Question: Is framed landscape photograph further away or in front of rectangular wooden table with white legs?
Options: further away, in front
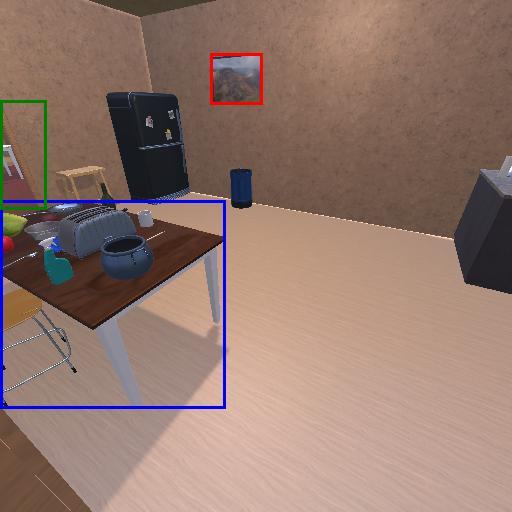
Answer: further away